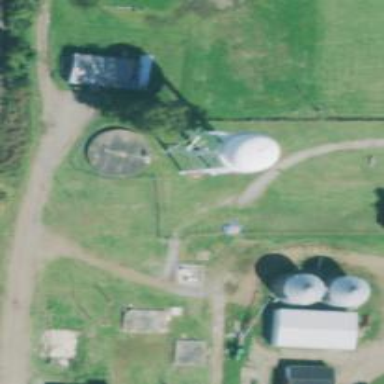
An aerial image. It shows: Water tower that is man-made.